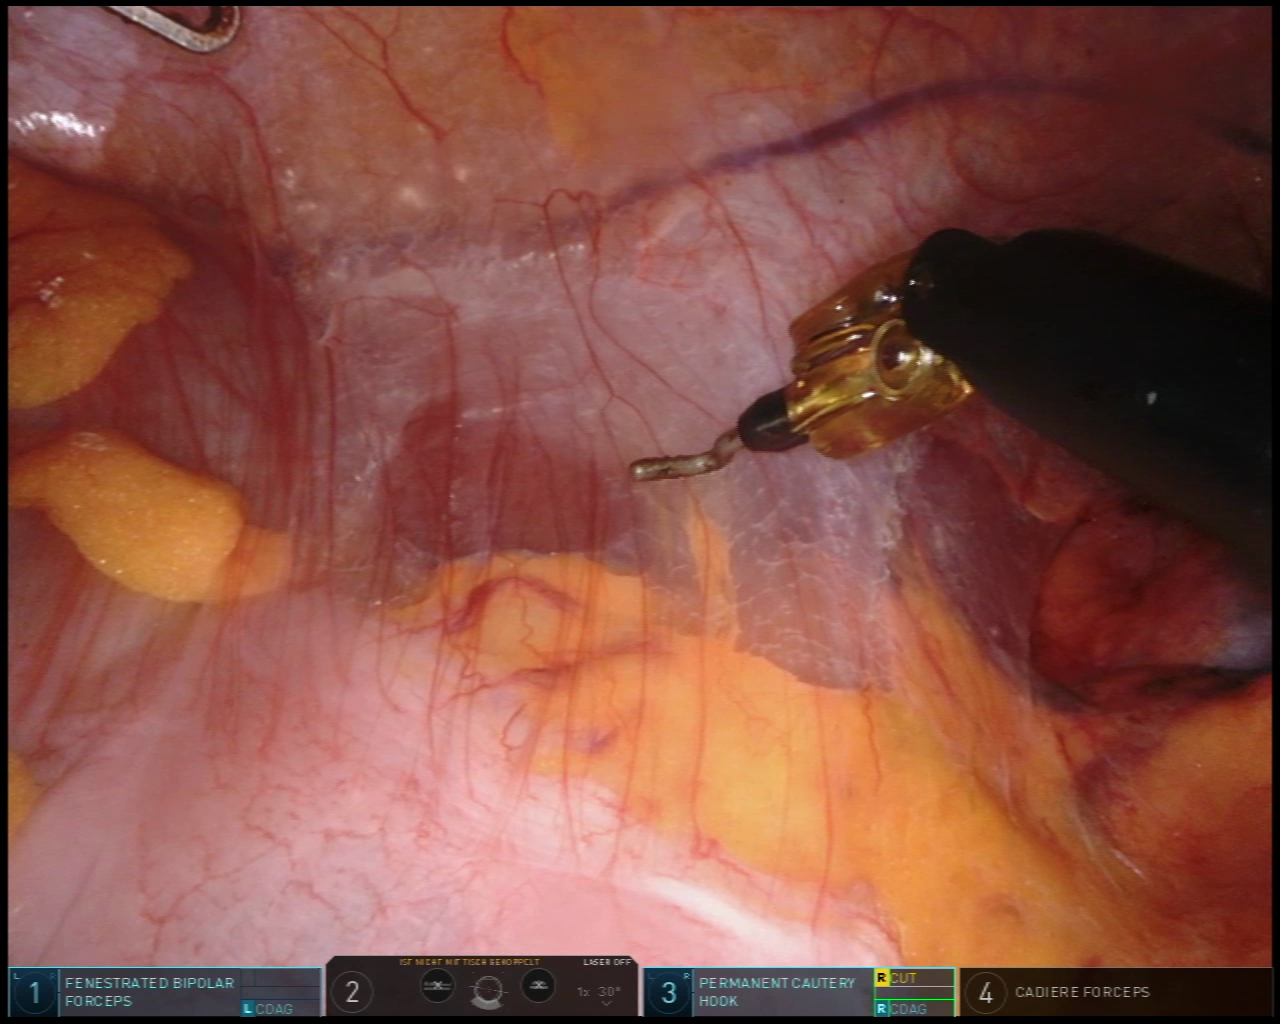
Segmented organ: colon
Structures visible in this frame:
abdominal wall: yes
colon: yes
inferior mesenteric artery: no
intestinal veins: yes
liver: no
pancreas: no
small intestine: no
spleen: no
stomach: no
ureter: no
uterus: no
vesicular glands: no